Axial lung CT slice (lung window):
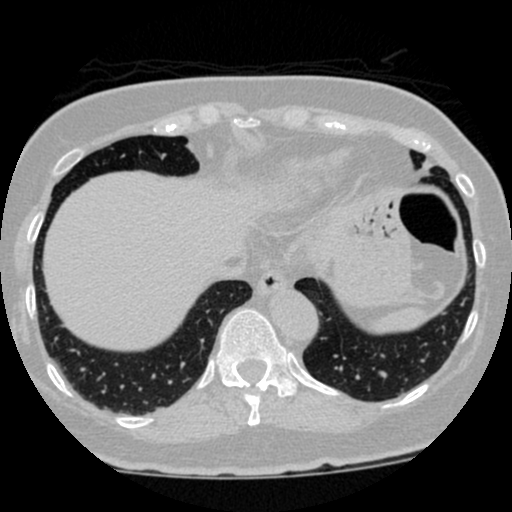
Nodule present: no